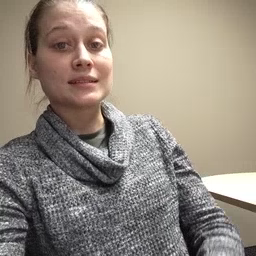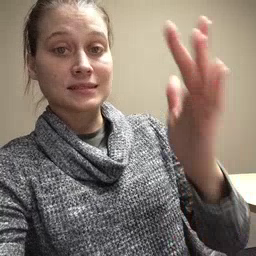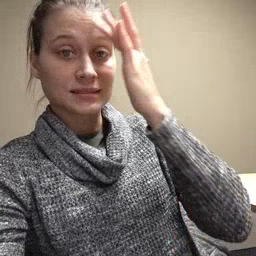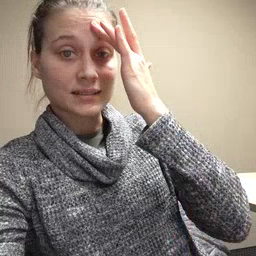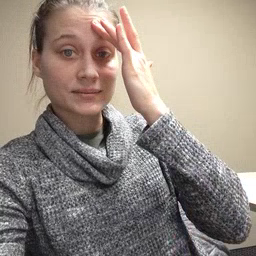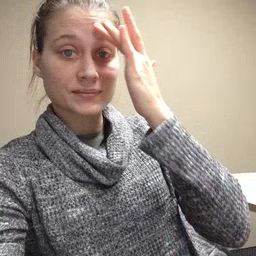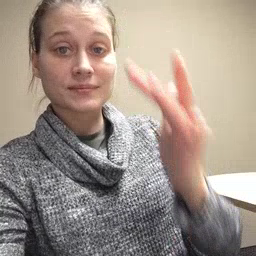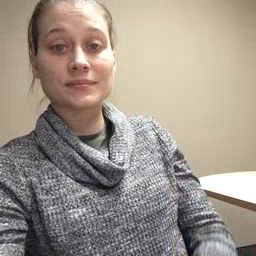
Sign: sick